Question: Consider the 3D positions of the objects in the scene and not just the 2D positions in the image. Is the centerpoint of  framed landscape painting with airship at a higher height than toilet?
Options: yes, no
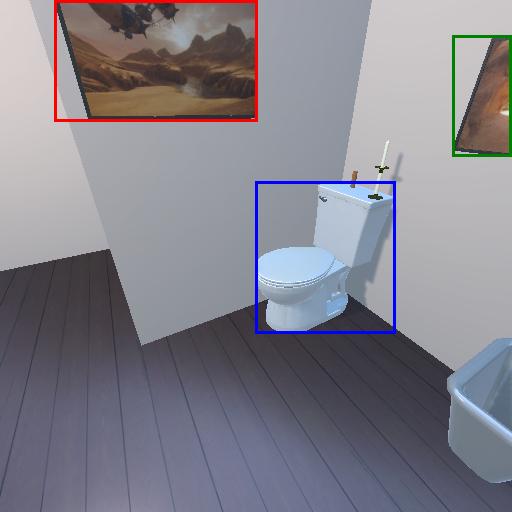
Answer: yes